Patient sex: M
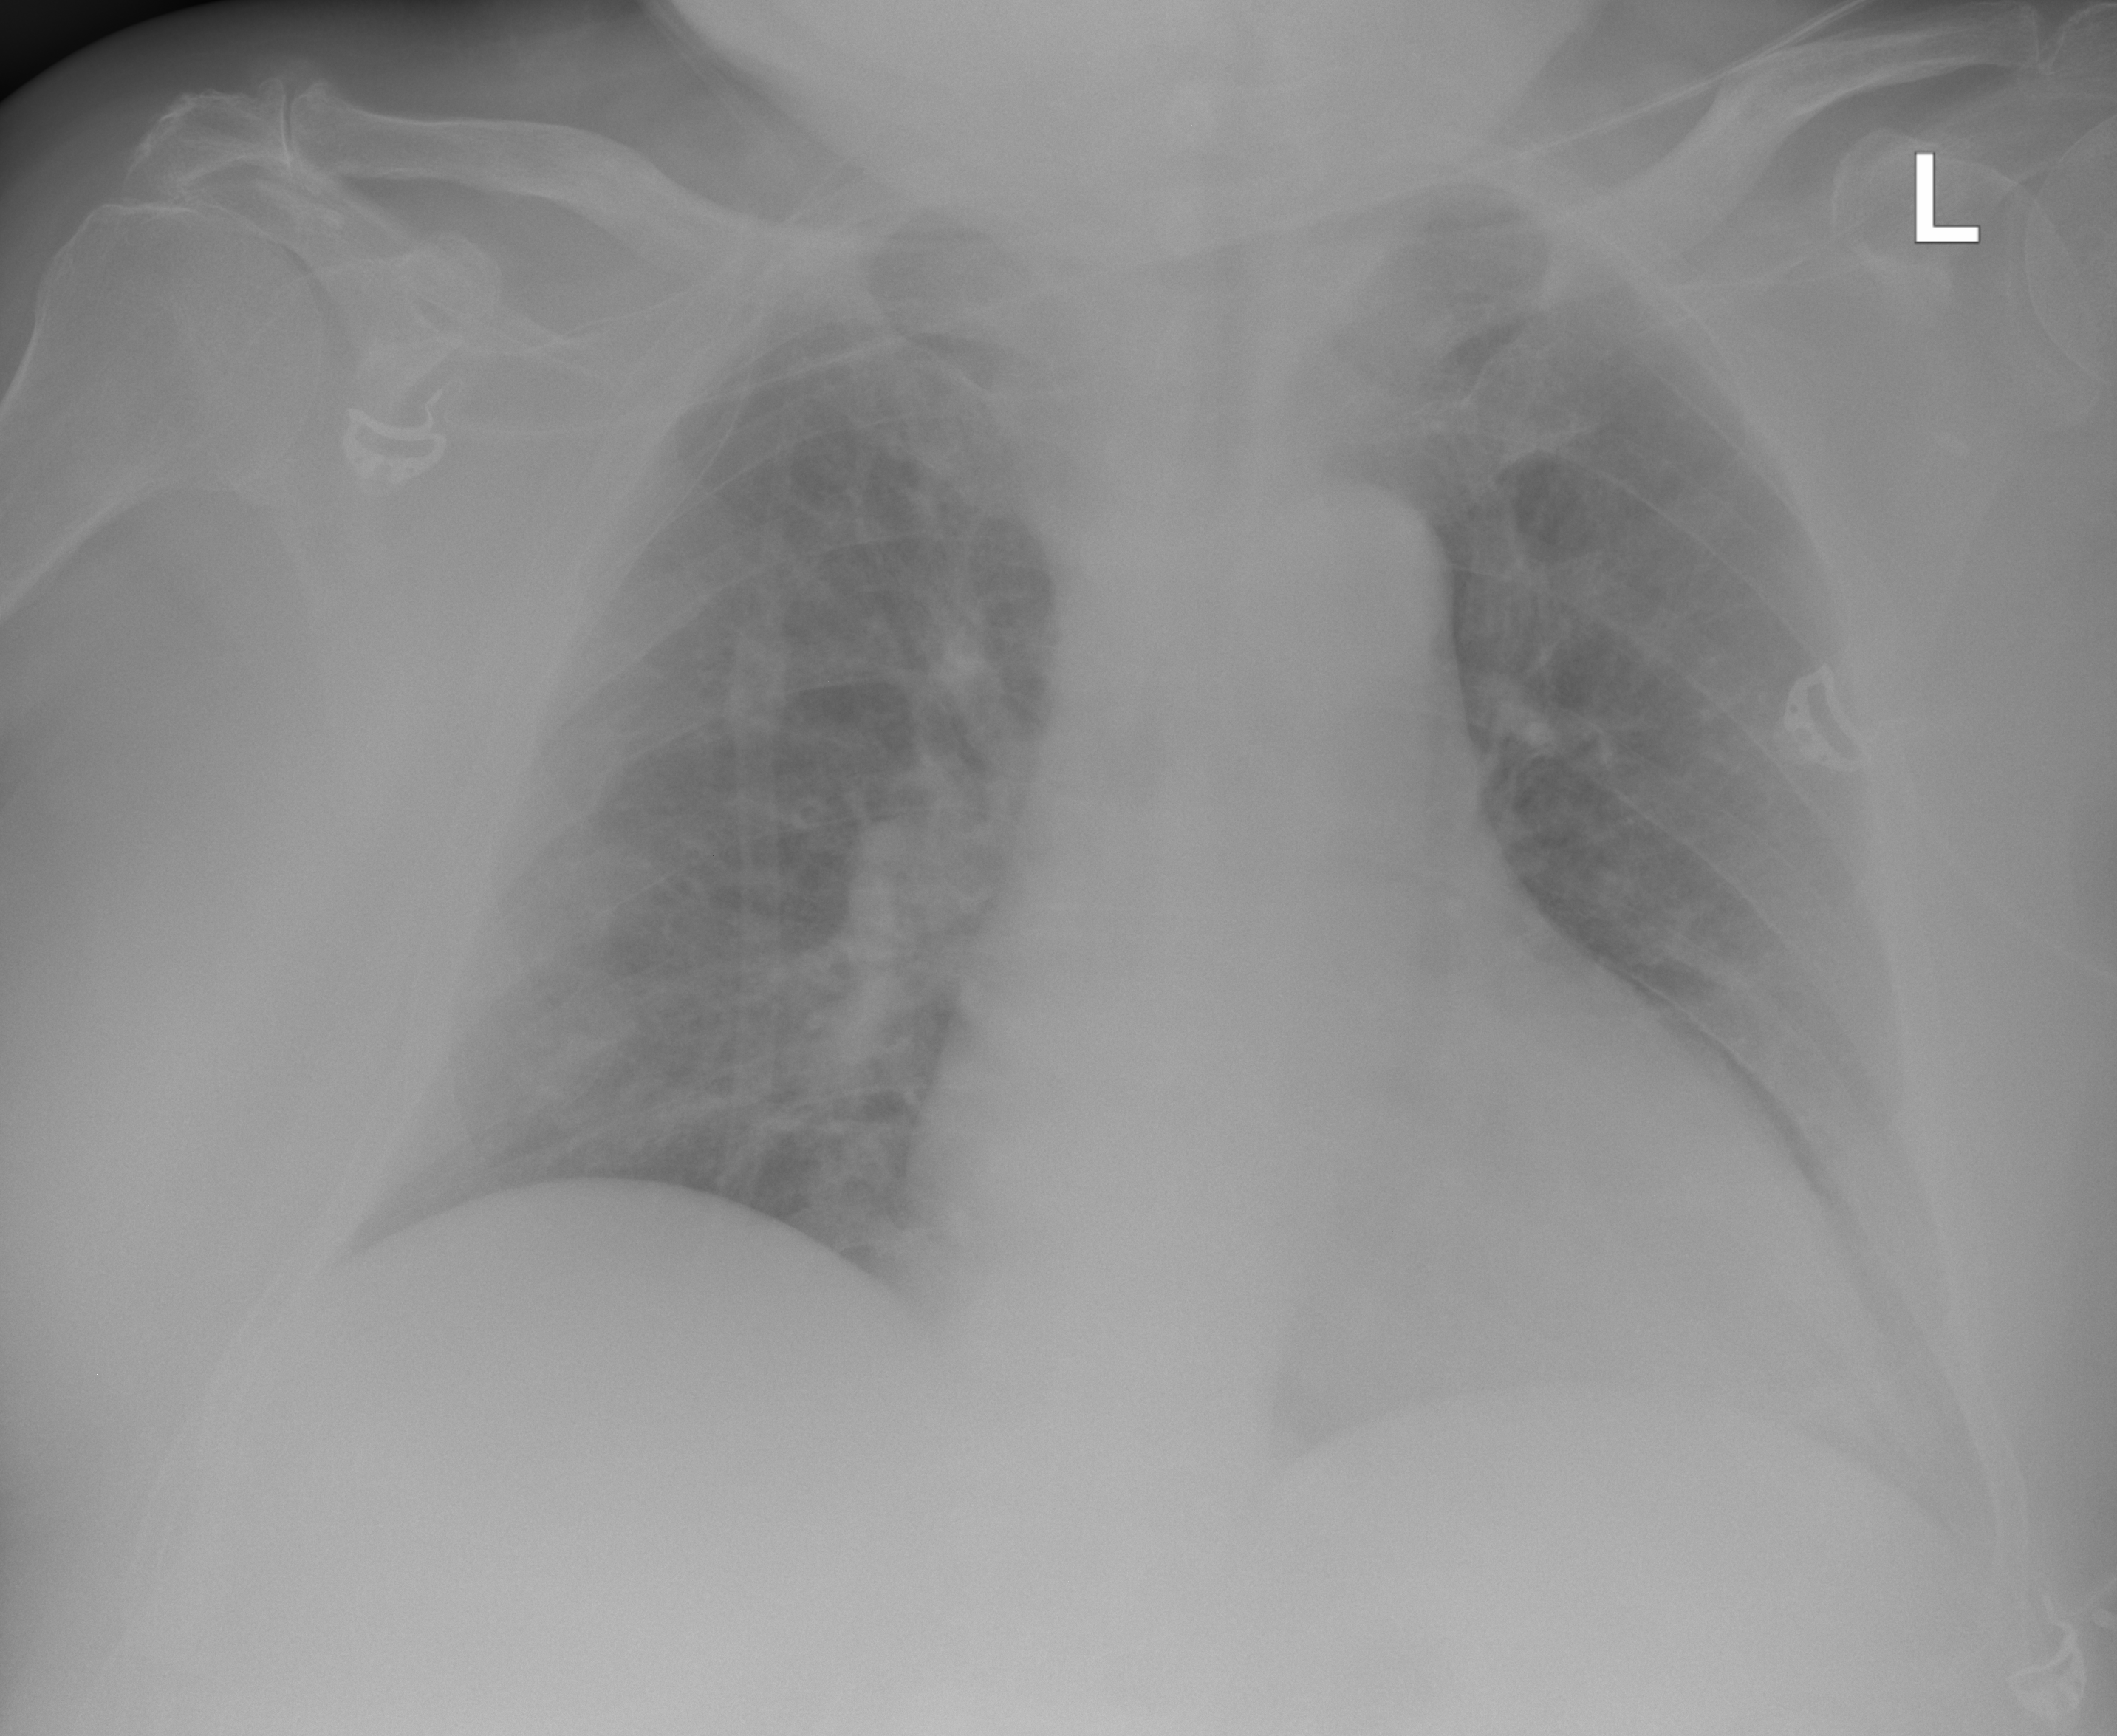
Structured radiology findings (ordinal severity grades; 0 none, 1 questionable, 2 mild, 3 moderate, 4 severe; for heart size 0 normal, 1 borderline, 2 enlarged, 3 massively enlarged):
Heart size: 2
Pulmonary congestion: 2
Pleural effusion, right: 0
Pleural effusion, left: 0
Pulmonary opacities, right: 0
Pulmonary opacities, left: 0
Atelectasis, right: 0
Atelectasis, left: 0